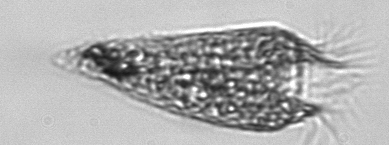
Label: Strombidium_conicum